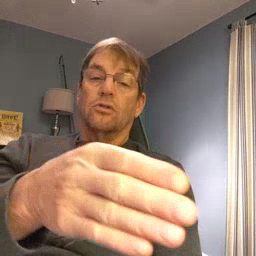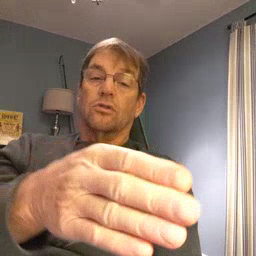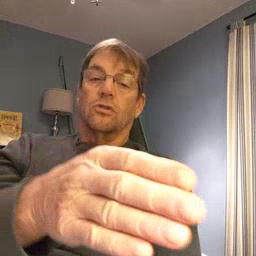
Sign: fish